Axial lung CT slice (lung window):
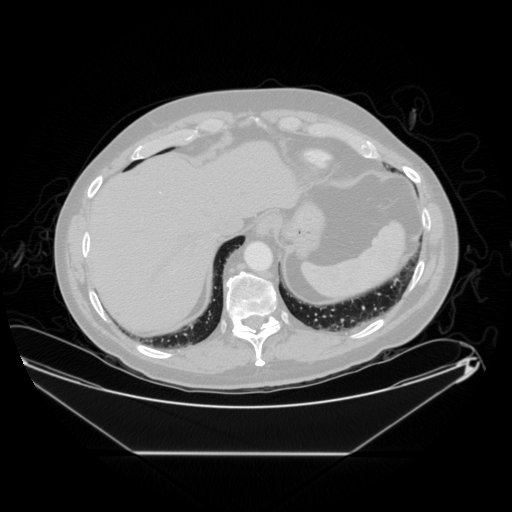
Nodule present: no